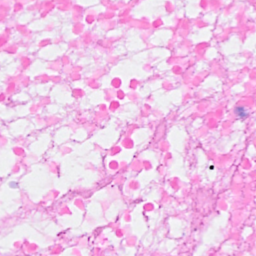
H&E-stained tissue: Breast